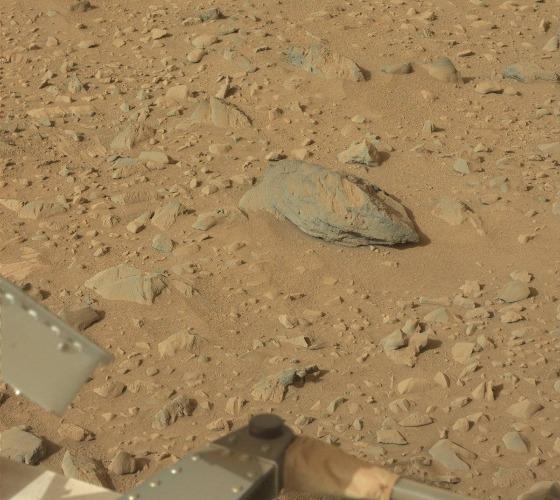
Terrain classes present: Background, Gravel / Sand / Soil, Rock, Shadow